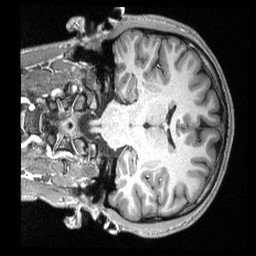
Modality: T1w
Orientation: coronal
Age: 18
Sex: male
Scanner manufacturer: siemens
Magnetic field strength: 3 T
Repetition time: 2.3 s
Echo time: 0.00308 s